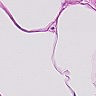
Metastatic tissue present: no